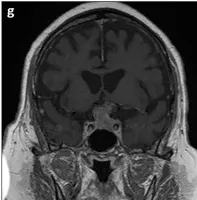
MRI of the pituitary sarcoma arising from a pituitary adenoma. The same sections are shown for the tumor three years later, prior to surgical resection, measuring 3.3 x 3.0 x 2.6 cm3
(E-H).
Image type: radiology (mri)